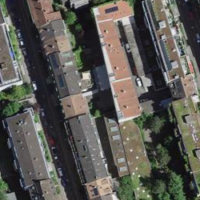
EUNIS habitat code: 54
Species observed at this site:
Chroicocephalus ridibundus
Cyanistes caeruleus
Anas platyrhynchos
Parus major
Mergus merganser
Streptopelia decaocto
Passer domesticus
Carduelis carduelis
Turdus merula